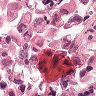
Metastatic tissue present: yes